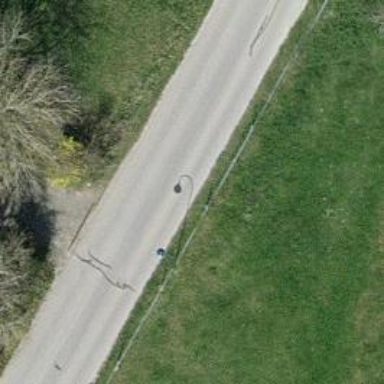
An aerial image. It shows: Tertiary road.